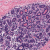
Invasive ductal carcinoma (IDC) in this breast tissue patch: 0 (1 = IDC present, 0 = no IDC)